Question: i want to add facility in my iOS application that user can reply to the my message directly from the push notification. Like iMessage app is doing it in iOS 8. I am able to add buttons to push notification but did not found any guide on how to add text field.
Any Help Please. Thanks in advance.
I know how to add action(buttons) but how to add a text field or text view for input

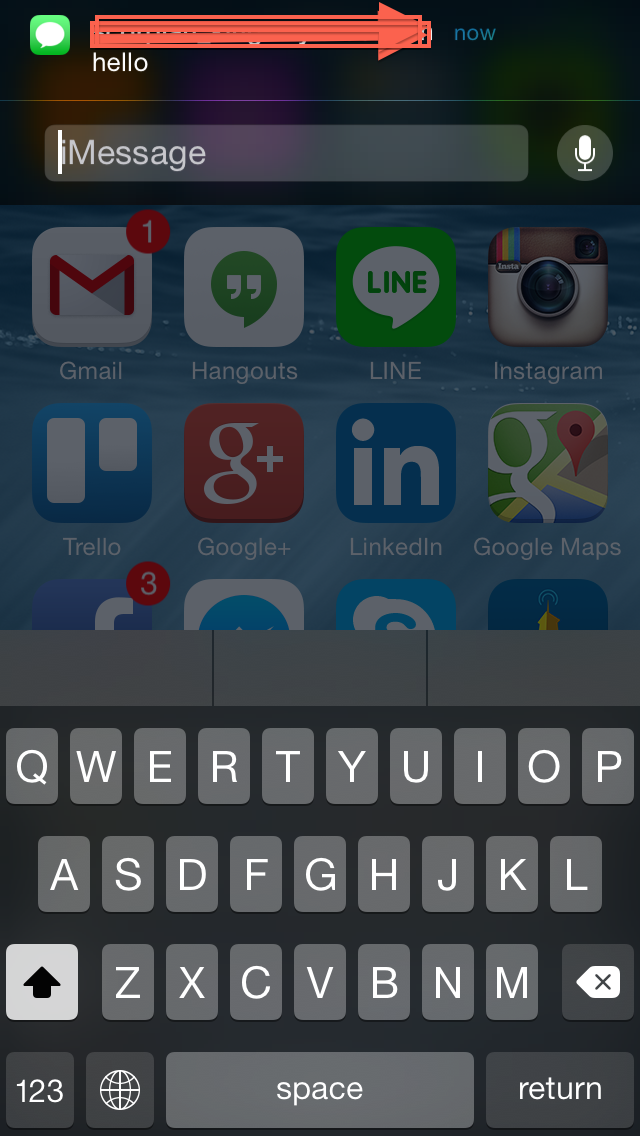
Answer: At the time of asking, this was not possible using the provided API. 'UIUserNotificationAction' objects only represented additional buttons you can add, but you cannot input text directly. For now, you should add a "Reply" button, and on tap, opens the app with the keyboard visible so users can reply.
With iOS 9 SDK, this is possible by setting 'UIUserNotificationActionBehaviorTextInput' as the 'behavior' of the notification action.
Make sure to read the documentation for more information.
See <URL> answer for an example how to achieve this in Swift.